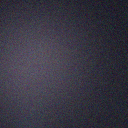
Screen state: off